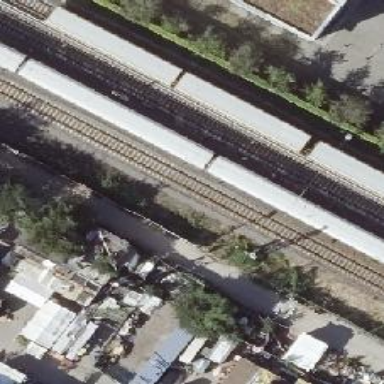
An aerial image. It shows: Railway signal.